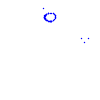
Particle: kaon